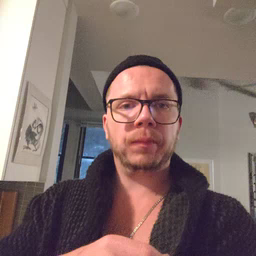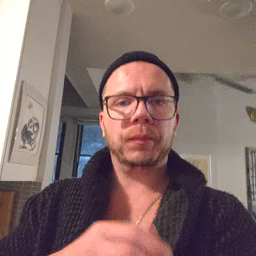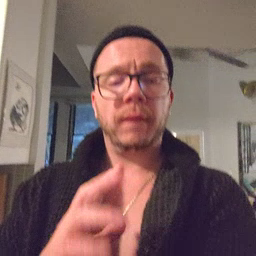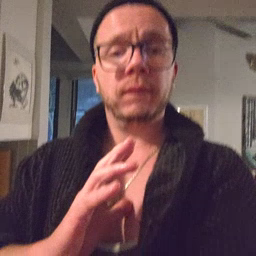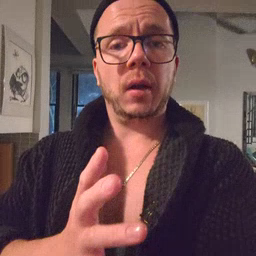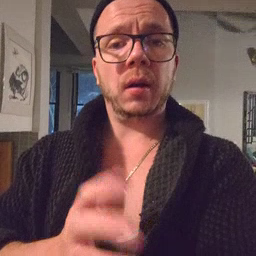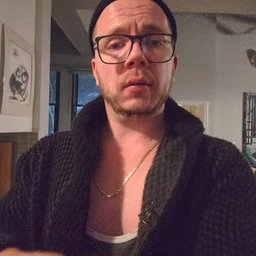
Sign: fine